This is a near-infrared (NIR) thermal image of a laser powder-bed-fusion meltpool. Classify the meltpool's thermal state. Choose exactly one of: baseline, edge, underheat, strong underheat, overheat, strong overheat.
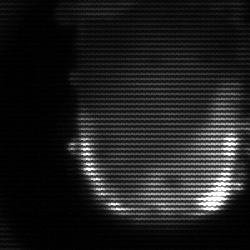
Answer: baseline